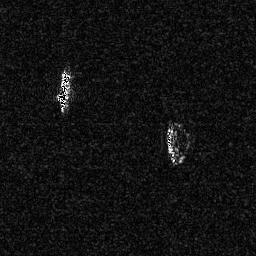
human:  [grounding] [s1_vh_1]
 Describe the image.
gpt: In the satellite image, there is  <ref>1 medium ship </ref> <box>[[20, 25, 28, 44, 0]]</box> located at left.